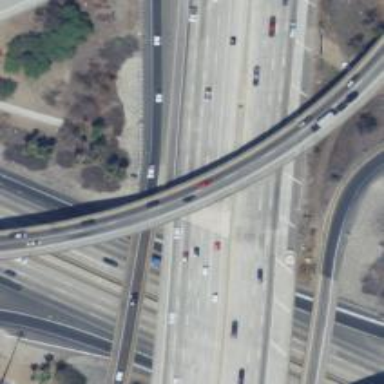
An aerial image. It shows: Bridge over motorway_link.